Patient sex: F
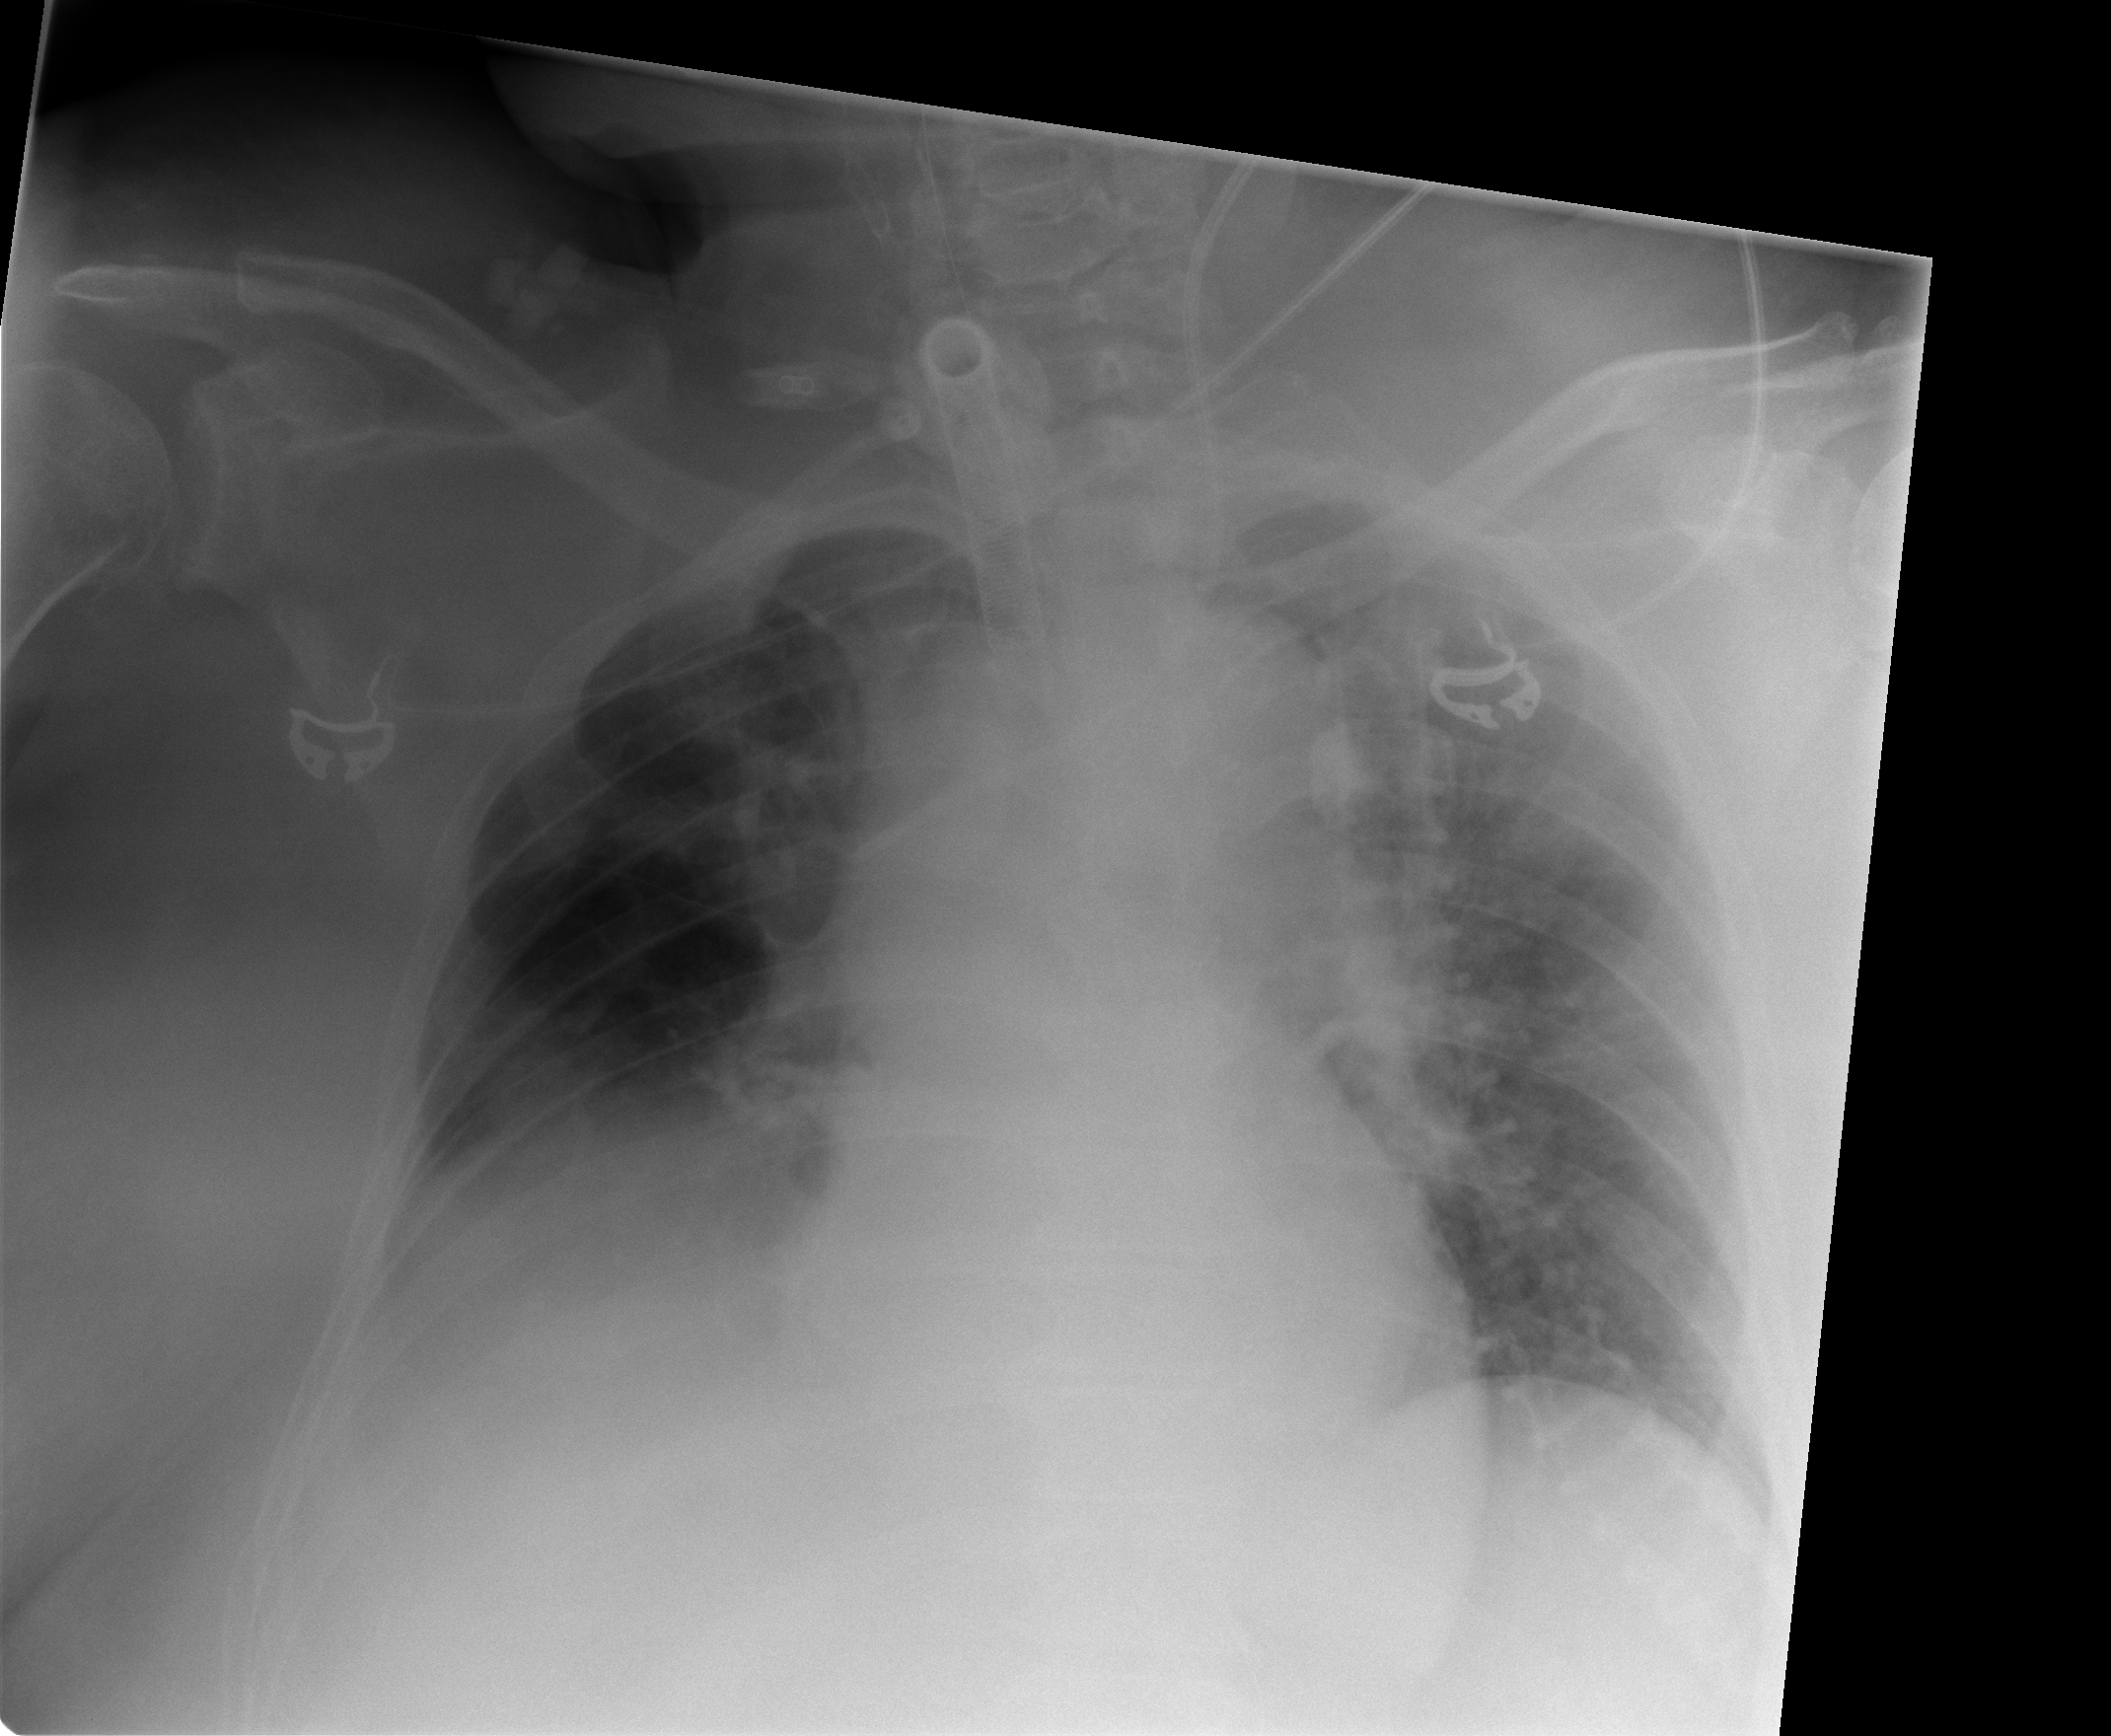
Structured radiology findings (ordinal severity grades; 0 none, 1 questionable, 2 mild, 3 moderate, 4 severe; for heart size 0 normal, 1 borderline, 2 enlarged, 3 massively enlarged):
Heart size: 0
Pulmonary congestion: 1
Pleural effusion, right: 2
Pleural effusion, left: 1
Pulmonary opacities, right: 2
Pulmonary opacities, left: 0
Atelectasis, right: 2
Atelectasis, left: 0